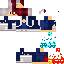
A female human skin with medium skin, wearing brown long hair dressed in a blue hoodie and red pants, featuring a closed mouth.